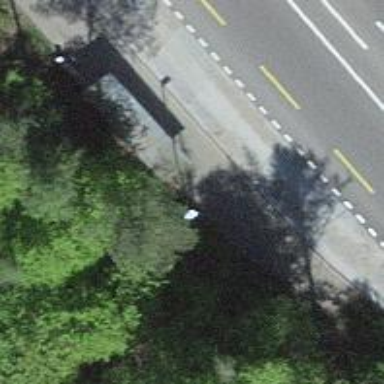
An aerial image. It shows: Bus stop with shelter.